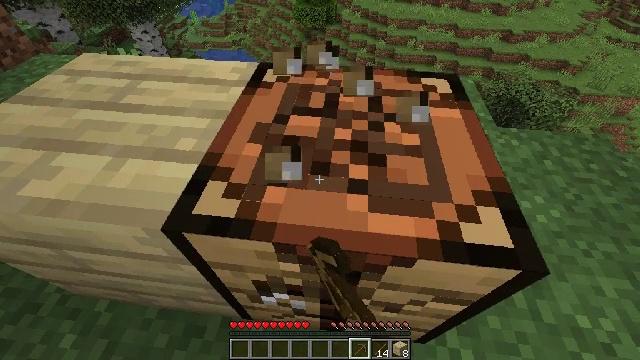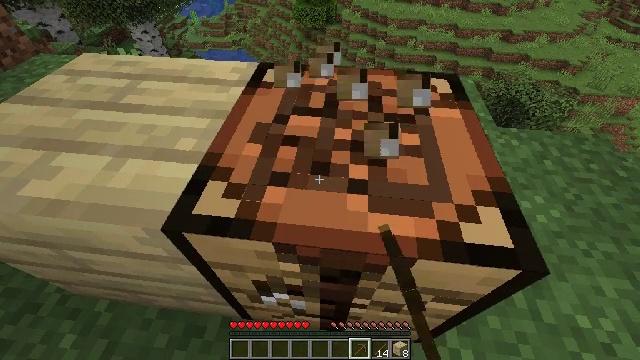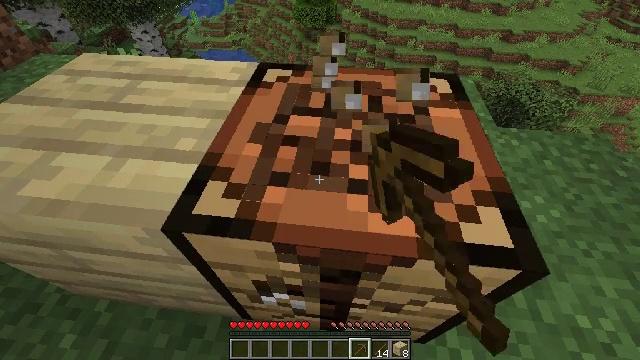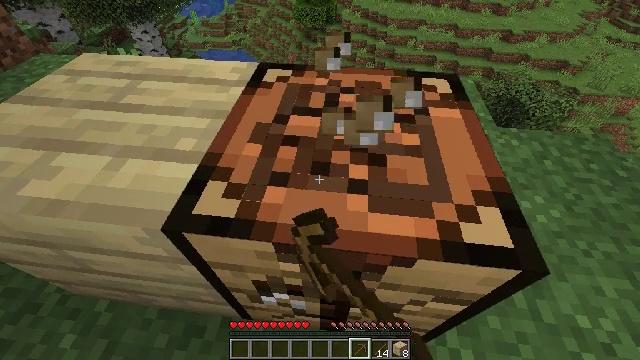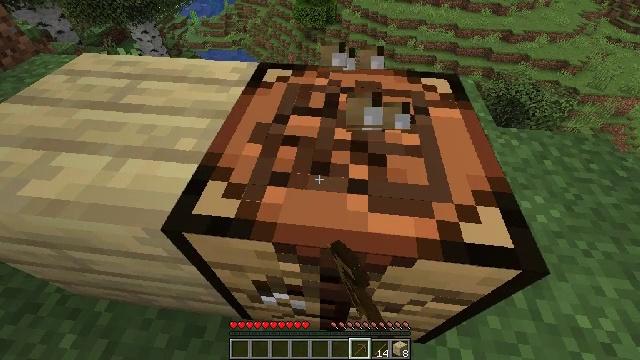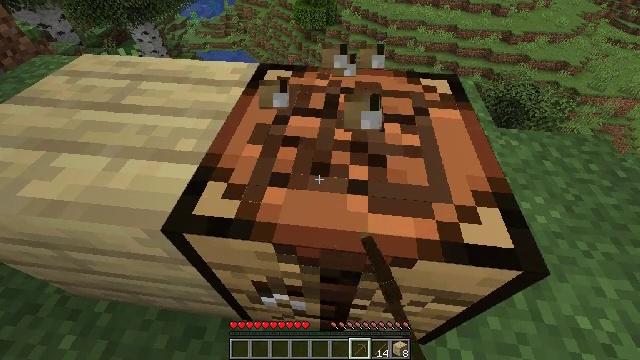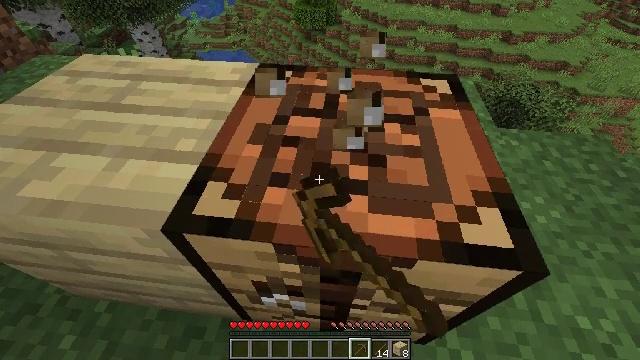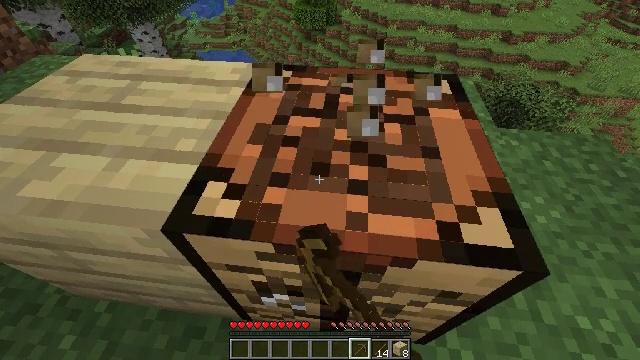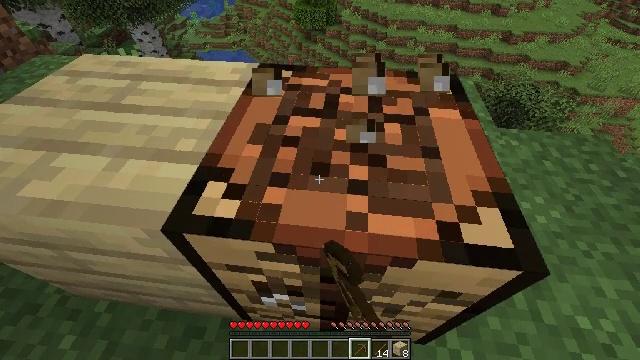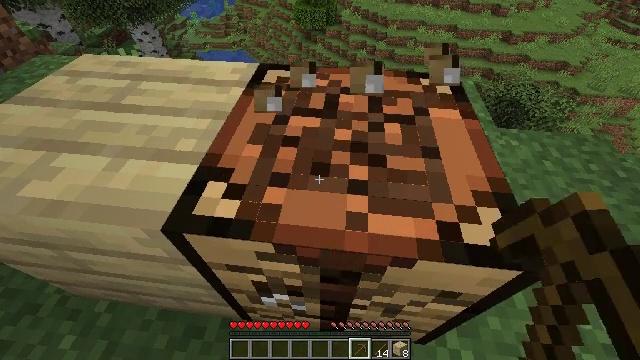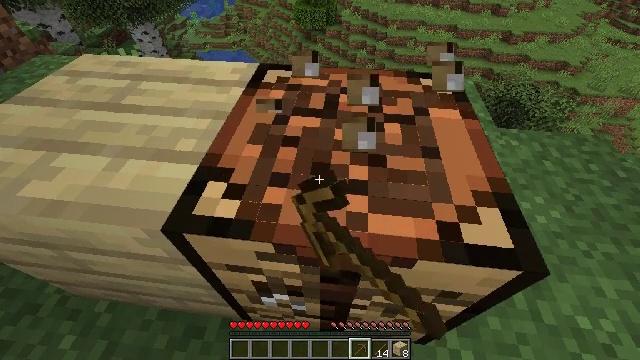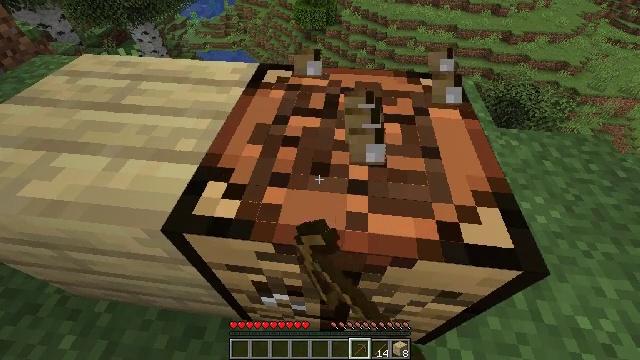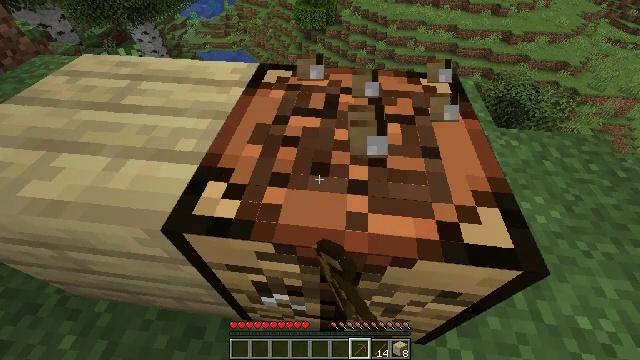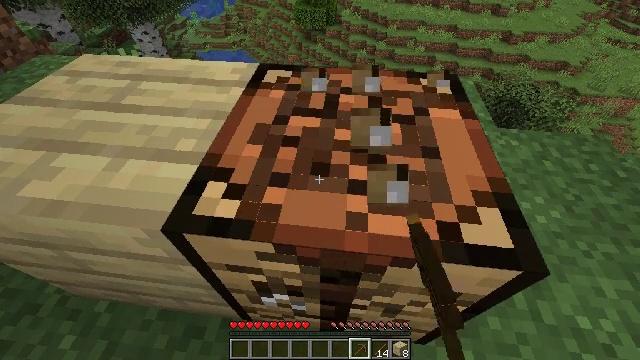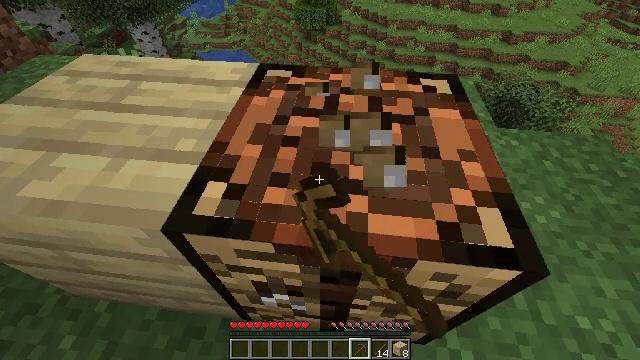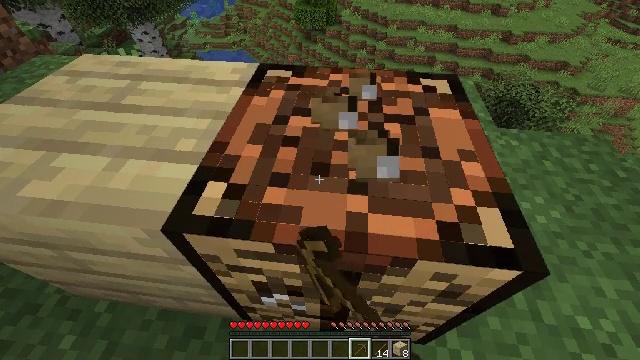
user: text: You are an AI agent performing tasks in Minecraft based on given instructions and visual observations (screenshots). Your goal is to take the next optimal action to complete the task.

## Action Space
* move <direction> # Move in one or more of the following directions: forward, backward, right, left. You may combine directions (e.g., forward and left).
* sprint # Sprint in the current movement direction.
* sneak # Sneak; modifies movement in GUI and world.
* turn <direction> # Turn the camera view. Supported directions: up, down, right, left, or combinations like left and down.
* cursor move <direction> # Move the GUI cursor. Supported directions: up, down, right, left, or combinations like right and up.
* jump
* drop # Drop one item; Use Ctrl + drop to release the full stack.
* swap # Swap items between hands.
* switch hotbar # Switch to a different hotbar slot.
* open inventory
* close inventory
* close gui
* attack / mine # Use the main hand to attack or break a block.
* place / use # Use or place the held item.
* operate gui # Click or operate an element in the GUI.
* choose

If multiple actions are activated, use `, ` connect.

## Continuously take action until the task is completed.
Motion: motion action
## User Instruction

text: Attack the crafting table to break it.
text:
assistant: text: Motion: attack / mine
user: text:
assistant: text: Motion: attack / mine
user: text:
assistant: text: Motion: attack / mine
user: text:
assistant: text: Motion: attack / mine
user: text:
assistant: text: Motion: attack / mine
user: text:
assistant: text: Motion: attack / mine
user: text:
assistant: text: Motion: attack / mine
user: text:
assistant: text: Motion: attack / mine
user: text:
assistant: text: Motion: attack / mine
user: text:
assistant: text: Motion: attack / mine
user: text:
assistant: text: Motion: attack / mine
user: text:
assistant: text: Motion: attack / mine
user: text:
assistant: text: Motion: attack / mine
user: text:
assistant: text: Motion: attack / mine
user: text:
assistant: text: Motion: attack / mine
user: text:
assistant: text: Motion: attack / mine
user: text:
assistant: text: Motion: attack / mine
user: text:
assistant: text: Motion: attack / mine
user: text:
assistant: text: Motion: attack / mine
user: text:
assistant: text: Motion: attack / mine
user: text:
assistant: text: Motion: attack / mine
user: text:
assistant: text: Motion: attack / mine
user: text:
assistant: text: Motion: attack / mine
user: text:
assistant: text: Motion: attack / mine
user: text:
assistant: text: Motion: attack / mine
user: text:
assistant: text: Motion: attack / mine
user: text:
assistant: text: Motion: attack / mine
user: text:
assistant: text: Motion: attack / mine